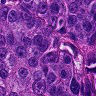
Metastatic tissue present: yes